Field crop: tomato
Growth stage: 1
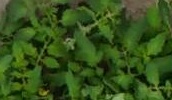
Species: tomato